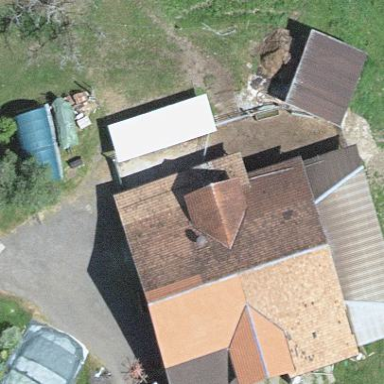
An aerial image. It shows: Farm building.